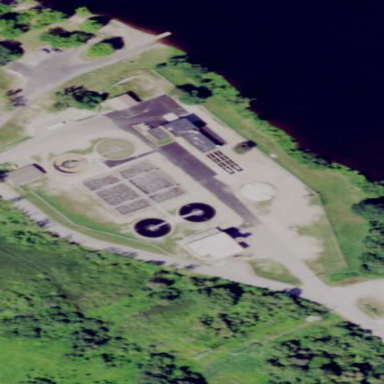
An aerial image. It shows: View of wastewater plant.